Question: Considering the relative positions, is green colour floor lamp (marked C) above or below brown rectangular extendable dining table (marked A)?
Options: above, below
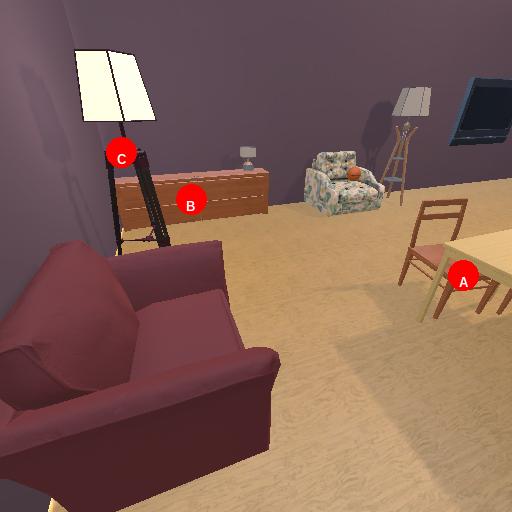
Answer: above